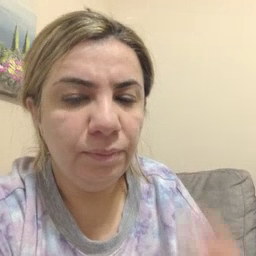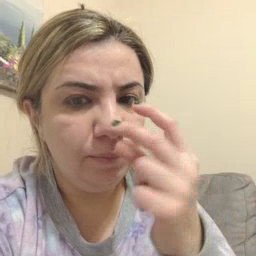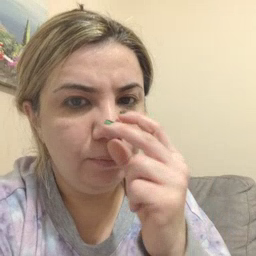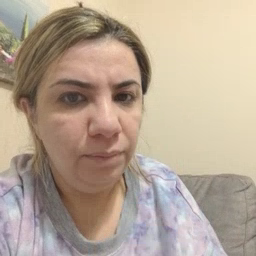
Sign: clown